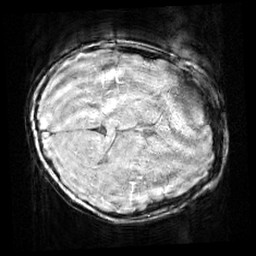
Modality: SWI
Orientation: axial
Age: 9
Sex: male
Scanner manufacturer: siemens
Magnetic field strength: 3 T
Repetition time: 0.027 s
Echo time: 0.02 s